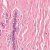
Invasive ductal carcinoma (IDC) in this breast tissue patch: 0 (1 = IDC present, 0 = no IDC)